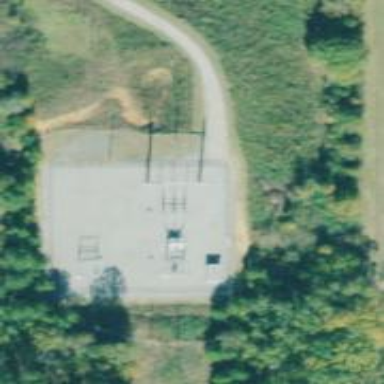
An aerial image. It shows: Distribution substation surrounded by fence.